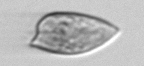
Label: Prorocentrum_dentatum